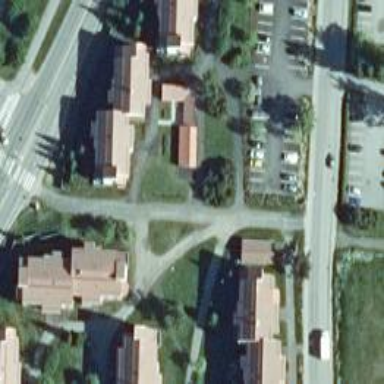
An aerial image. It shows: Footway.